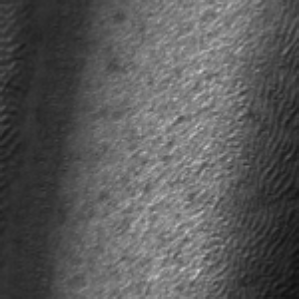
Label: frost